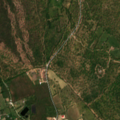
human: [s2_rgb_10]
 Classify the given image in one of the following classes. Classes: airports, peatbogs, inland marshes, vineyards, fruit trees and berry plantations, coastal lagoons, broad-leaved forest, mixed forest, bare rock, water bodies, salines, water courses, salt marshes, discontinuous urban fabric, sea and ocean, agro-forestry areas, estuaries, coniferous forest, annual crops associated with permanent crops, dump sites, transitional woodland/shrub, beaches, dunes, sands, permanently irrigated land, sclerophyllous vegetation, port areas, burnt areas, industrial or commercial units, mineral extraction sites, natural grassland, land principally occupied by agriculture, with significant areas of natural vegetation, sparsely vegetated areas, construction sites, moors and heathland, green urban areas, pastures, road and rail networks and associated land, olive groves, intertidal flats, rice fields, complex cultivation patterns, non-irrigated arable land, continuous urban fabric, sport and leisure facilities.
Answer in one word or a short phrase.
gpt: continuous urban fabric